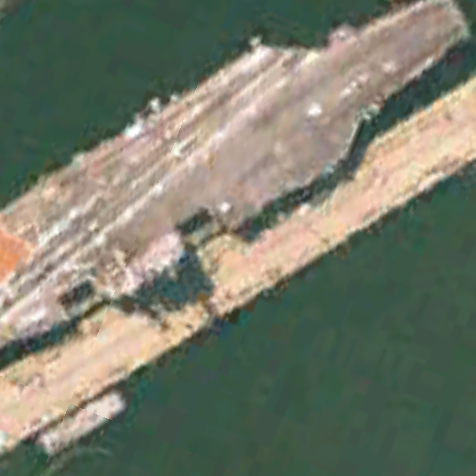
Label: aircraft_carrier